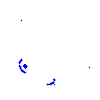
Particle: proton